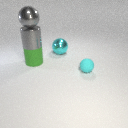
large gray metal cylinder below large gray metal sphere